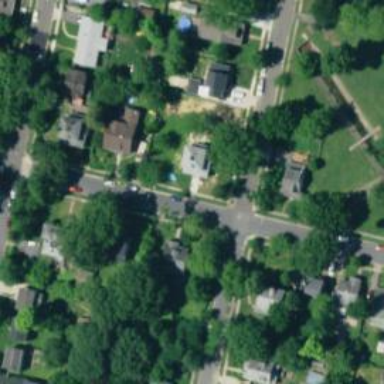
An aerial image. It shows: Residential road with asphalt surface and separate sidewalk.